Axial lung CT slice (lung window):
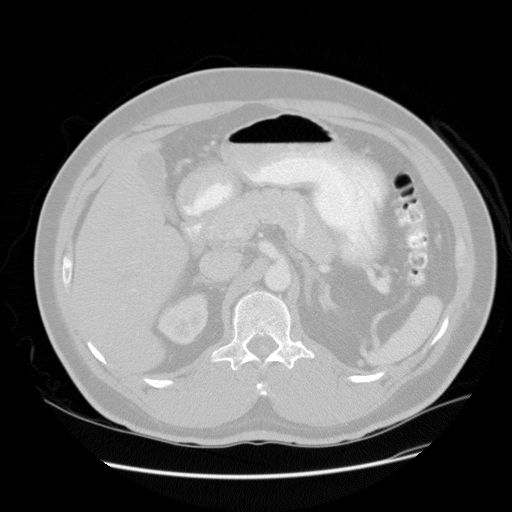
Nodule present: no